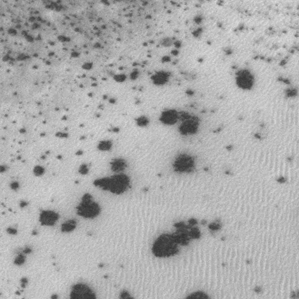
Label: frost